Field crop: maize
Growth stage: 1
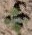
Species: chenopodium